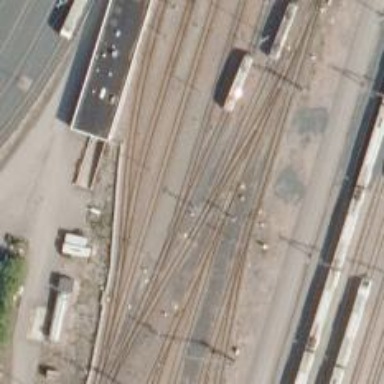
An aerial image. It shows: Railway yard with electrified contact lines.